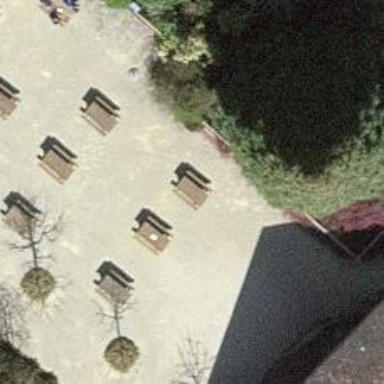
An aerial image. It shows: Picnic table located in leisure land area.